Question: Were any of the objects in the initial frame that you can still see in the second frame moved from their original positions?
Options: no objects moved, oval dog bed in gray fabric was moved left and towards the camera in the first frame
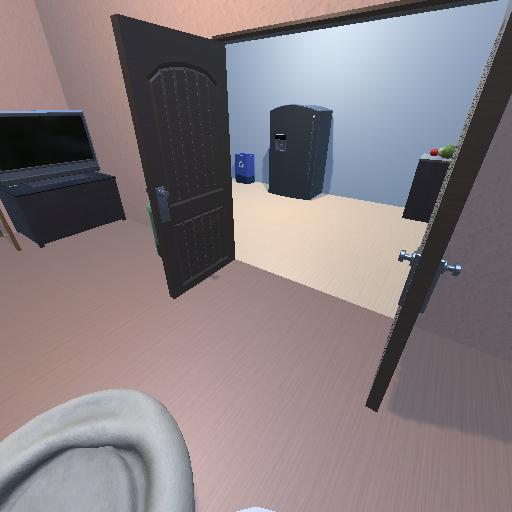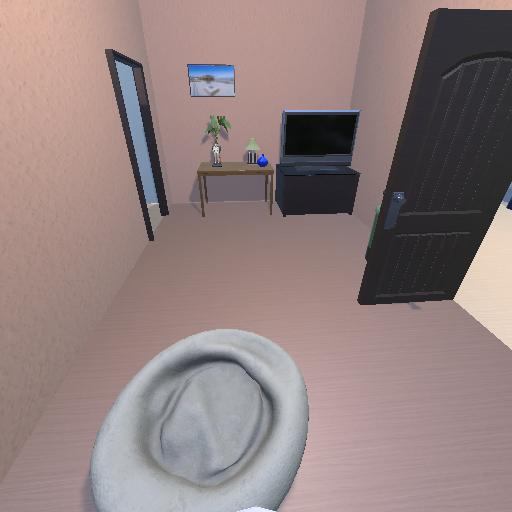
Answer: no objects moved